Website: home-depot
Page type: cart
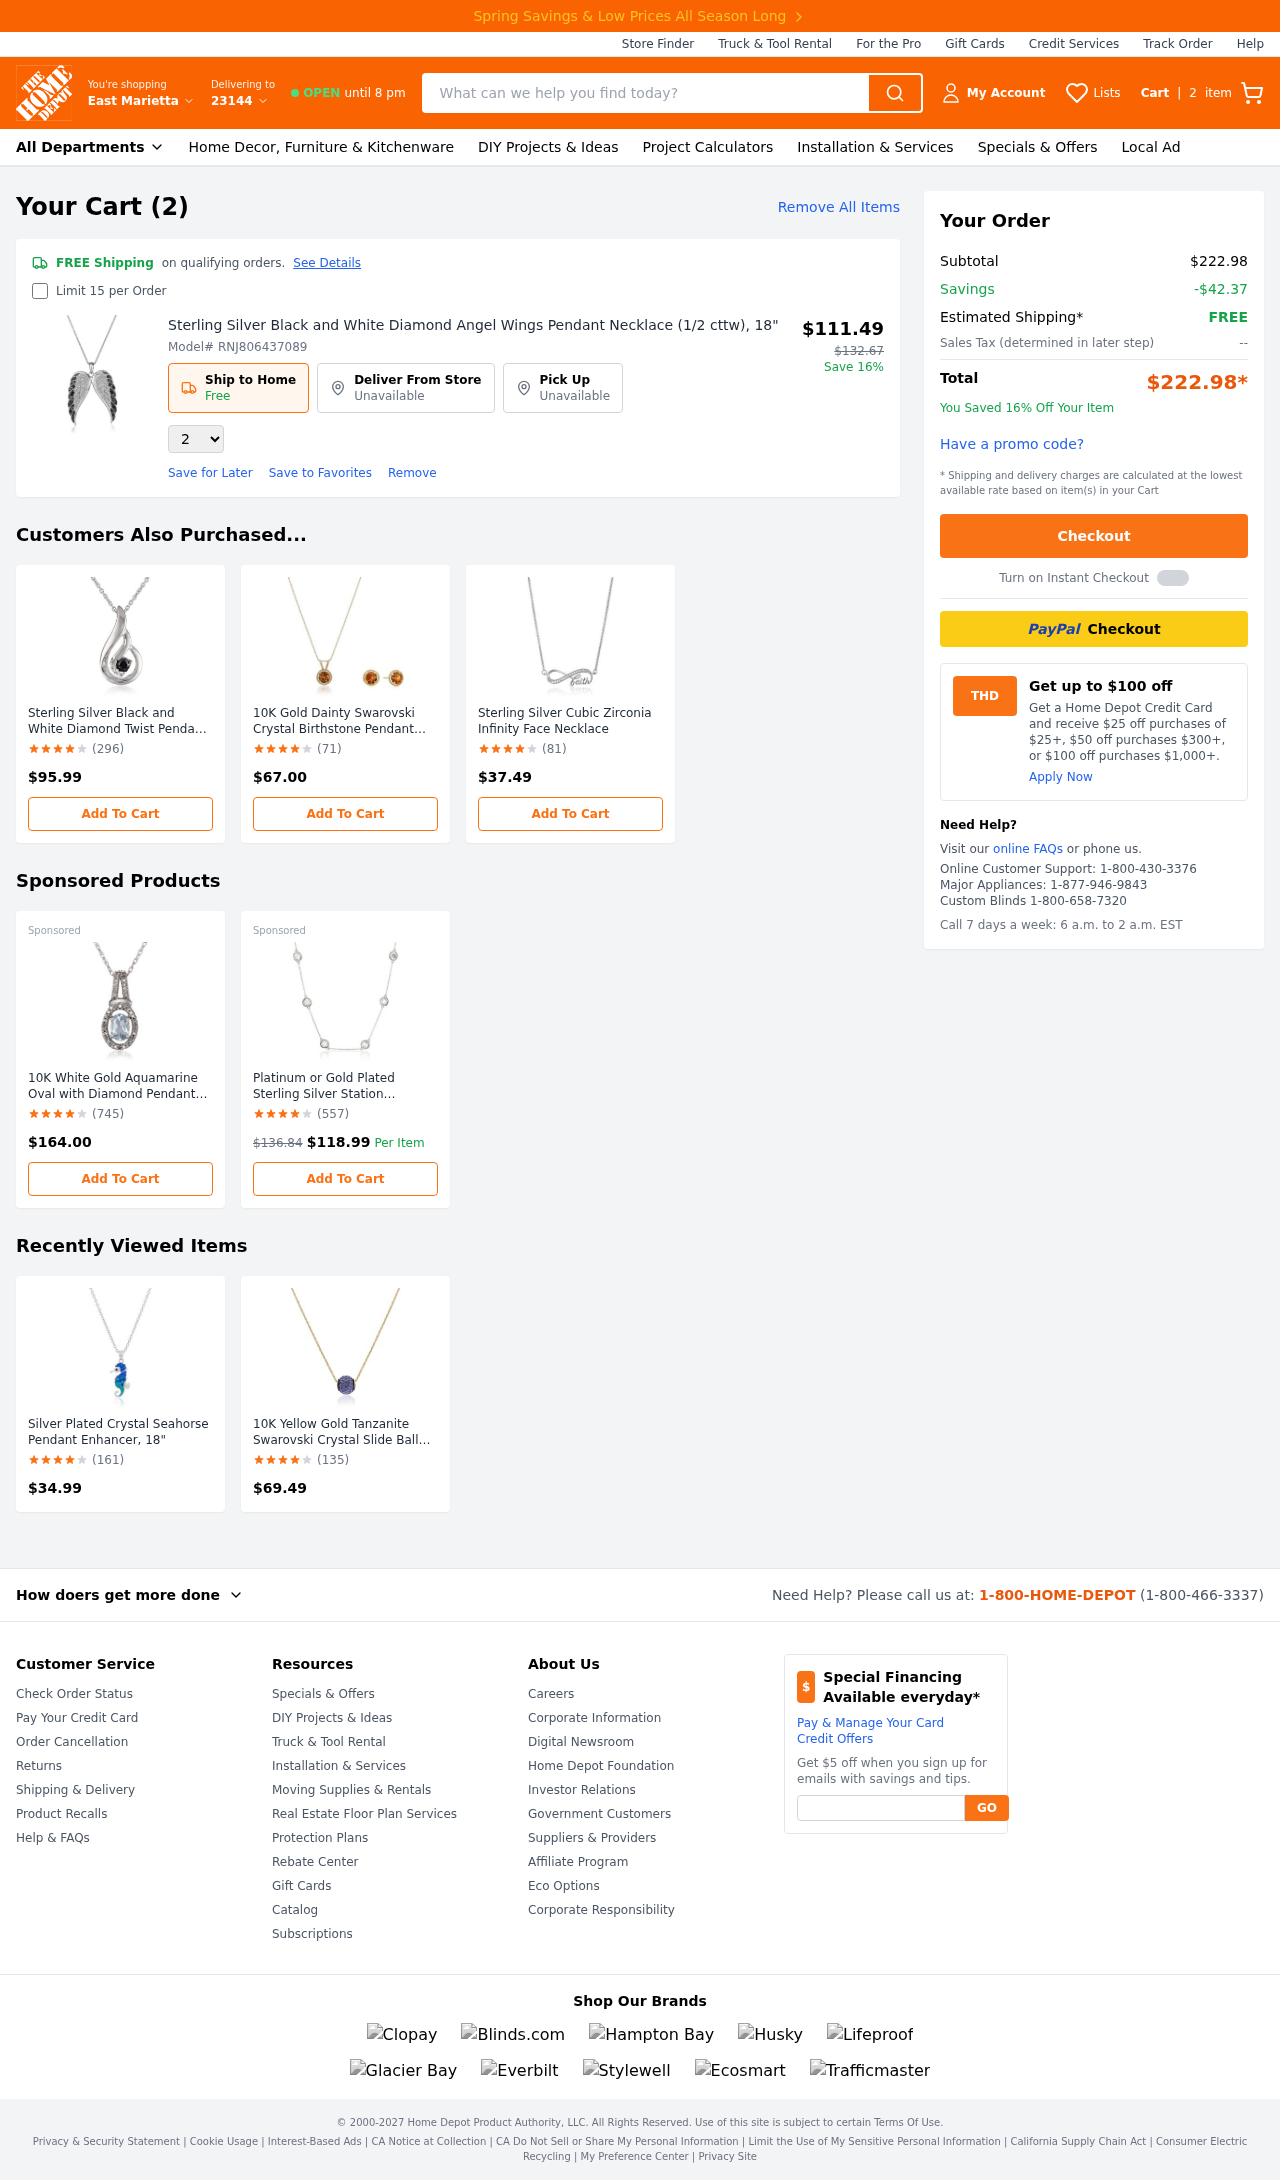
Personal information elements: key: PII_POSTCODE
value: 23144
Product elements: key: PRODUCT1_NAME
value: Sterling Silver Black and White Diamond Angel Wings Pendant Necklace (1/2 cttw), 18"
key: PRODUCT1_PRICE
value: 111.49
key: PRODUCT1_QUANTITY
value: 2
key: PRODUCT2_NAME
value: Sterling Silver Black and White Diamond Twist Pendant Necklace (1/5 cttw, I-J Color, I2-I3 Clarity),
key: PRODUCT2_NUM_RATINGS
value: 296
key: PRODUCT2_PRICE
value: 95.99
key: PRODUCT2_RATING
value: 4.3
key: PRODUCT3_NAME
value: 10K Gold Dainty Swarovski Crystal Birthstone Pendant Necklace with Stud Earrings Set, November
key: PRODUCT3_NUM_RATINGS
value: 71
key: PRODUCT3_PRICE
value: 67
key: PRODUCT3_RATING
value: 4.6
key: PRODUCT4_NAME
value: Sterling Silver Cubic Zirconia Infinity Face Necklace
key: PRODUCT4_NUM_RATINGS
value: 81
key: PRODUCT4_PRICE
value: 37.49
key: PRODUCT4_RATING
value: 4.7
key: PRODUCT5_NAME
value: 10K White Gold Aquamarine Oval with Diamond Pendant Necklace, 18"
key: PRODUCT5_NUM_RATINGS
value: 745
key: PRODUCT5_PRICE
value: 164
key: PRODUCT5_RATING
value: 4.6
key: PRODUCT6_NAME
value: Platinum or Gold Plated Sterling Silver Station Necklace made with Swarovski Zirconia
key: PRODUCT6_NUM_RATINGS
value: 557
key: PRODUCT6_PRICE
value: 118.99
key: PRODUCT6_RATING
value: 4.2
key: PRODUCT7_NAME
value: Silver Plated Crystal Seahorse Pendant Enhancer, 18"
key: PRODUCT7_NUM_RATINGS
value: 161
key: PRODUCT7_PRICE
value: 34.99
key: PRODUCT7_RATING
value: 4.5
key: PRODUCT8_NAME
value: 10K Yellow Gold Tanzanite Swarovski Crystal Slide Ball Pendant Necklace with Gold Filled Chain, 18"
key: PRODUCT8_NUM_RATINGS
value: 135
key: PRODUCT8_PRICE
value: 69.49
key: PRODUCT8_RATING
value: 4.1
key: PRODUCT1_ORIGINAL_PRICE
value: $132.67
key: PRODUCT6_ORIGINAL_PRICE
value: $136.84
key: PRODUCT_MODEL_NUMBER
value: RNJ806437089
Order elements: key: ORDER_NUM_ITEMS
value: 2
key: ORDER_SUBTOTAL
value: $222.98
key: ORDER_SAVINGS
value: -$42.37
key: ORDER_TOTAL
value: $222.98*
Search elements: key: HEADER_SEARCH
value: What can we help you find today?